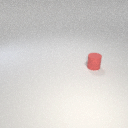
small red rubber cylinder